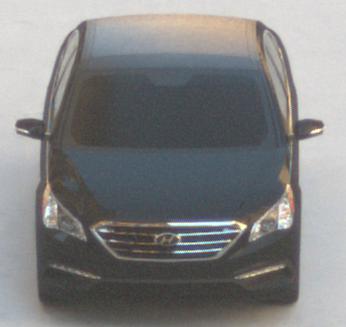
Make: Hyundai
Model: Sonata
Detailed model: Gen. 7
Model produced from: 2015
Model produced until: 2017
Doors: 4
Color: black
Road condition: dry road
Daytime: morning or afternoon
Contrast: low contrast